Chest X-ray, PA view. Patient: 39 years old, sex M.
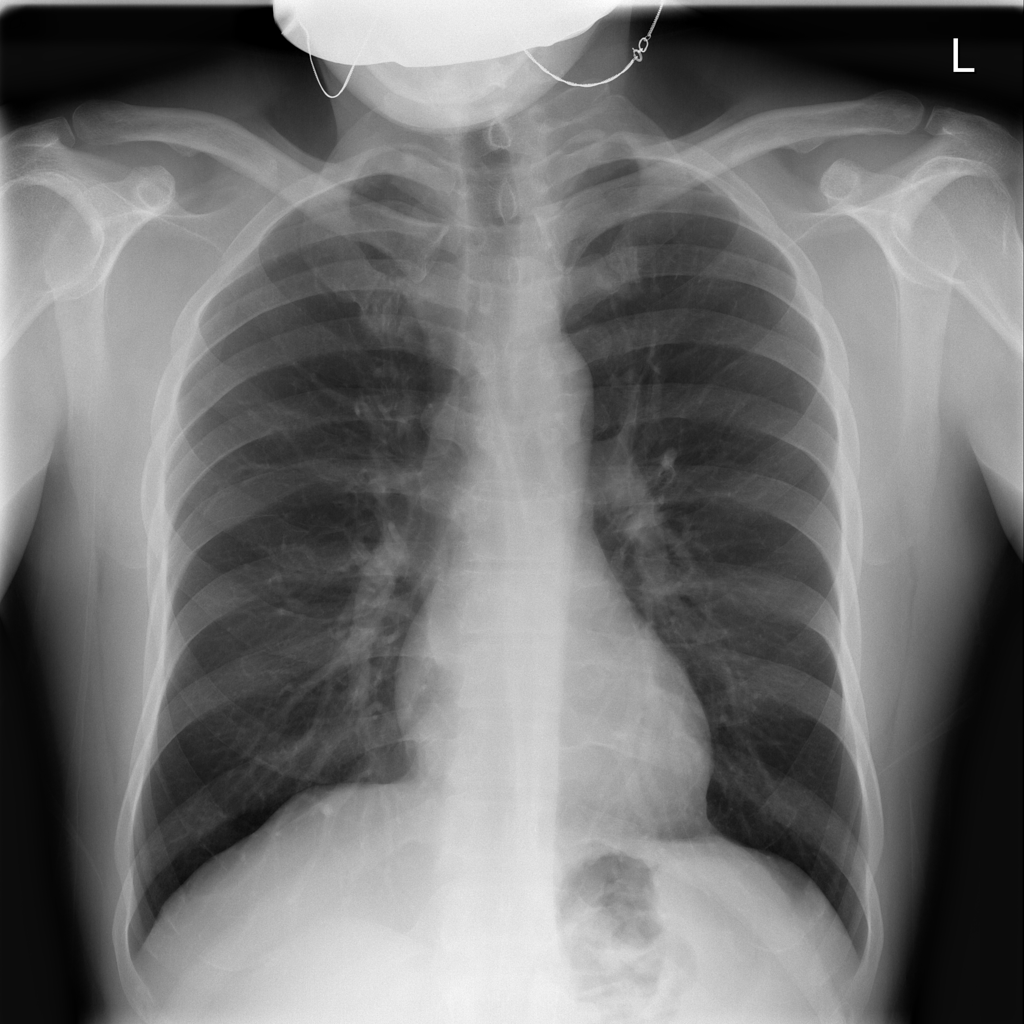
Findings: No Finding